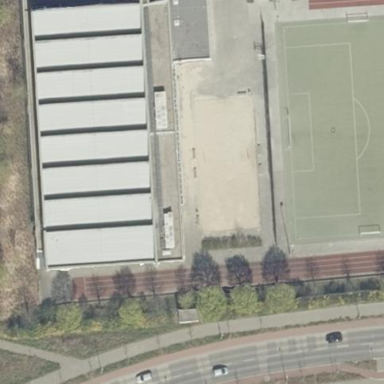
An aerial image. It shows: Building with flat roof used for sports. There is specific part of the building dedicated to sports activities.